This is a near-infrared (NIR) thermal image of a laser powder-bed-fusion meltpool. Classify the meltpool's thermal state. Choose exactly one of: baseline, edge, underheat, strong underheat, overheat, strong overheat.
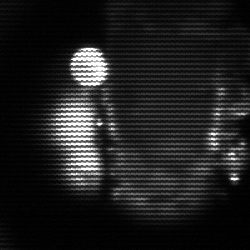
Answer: strong underheat